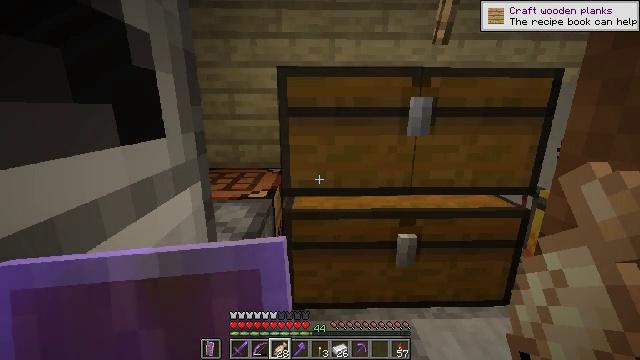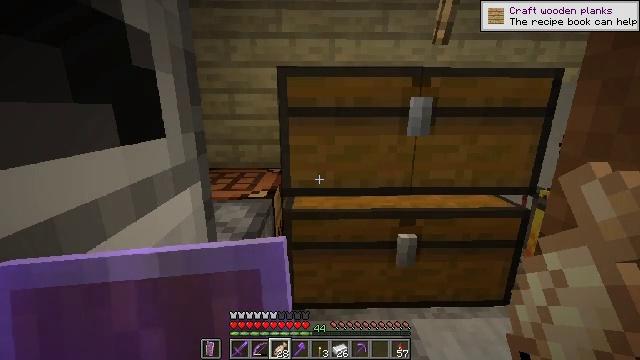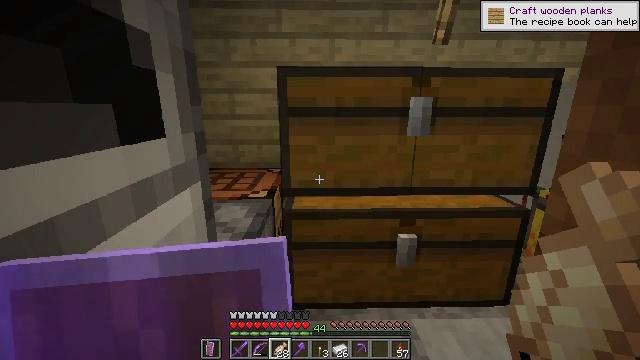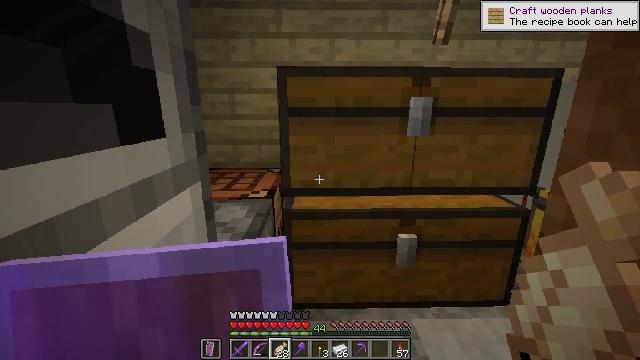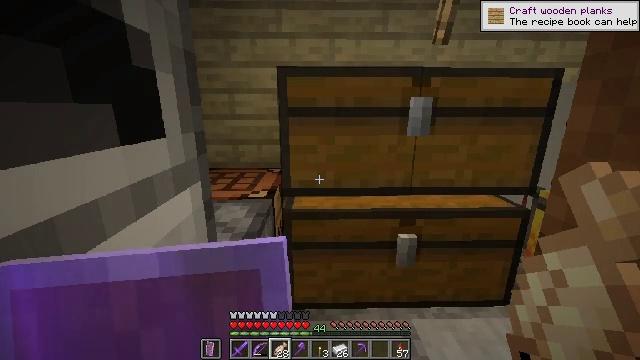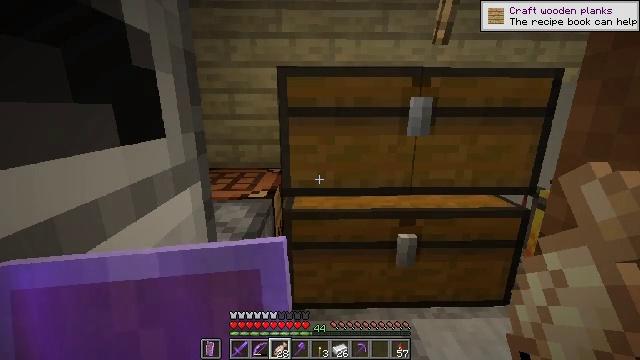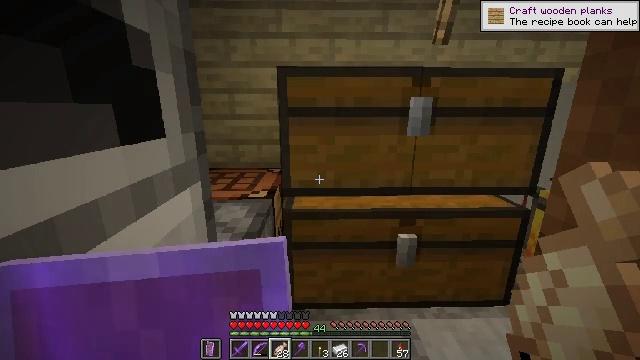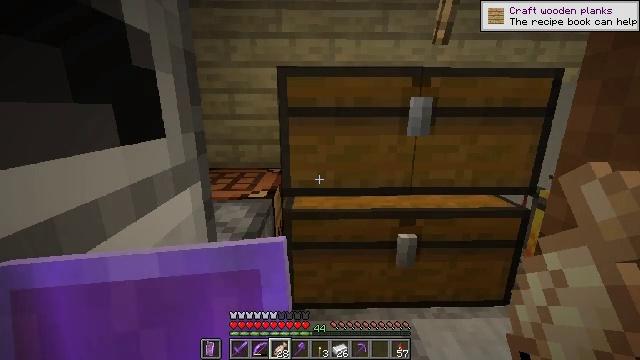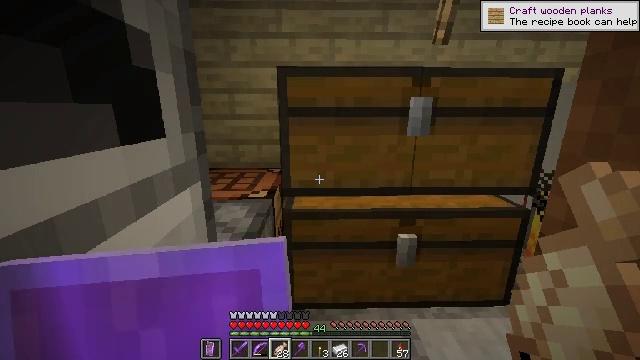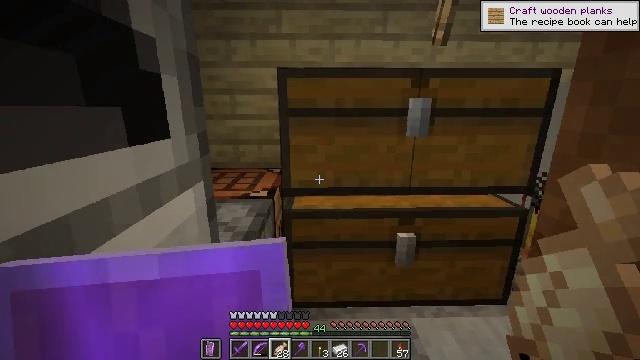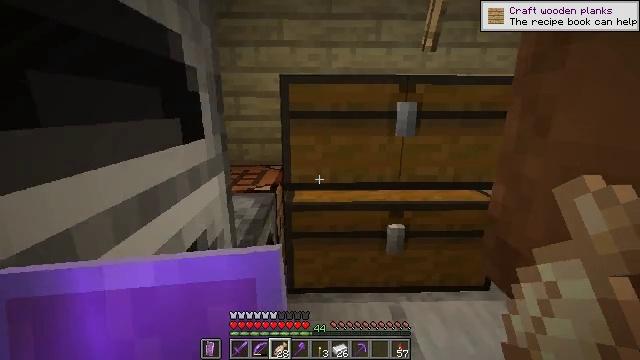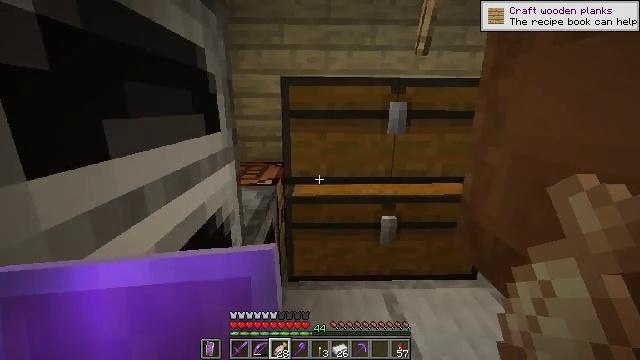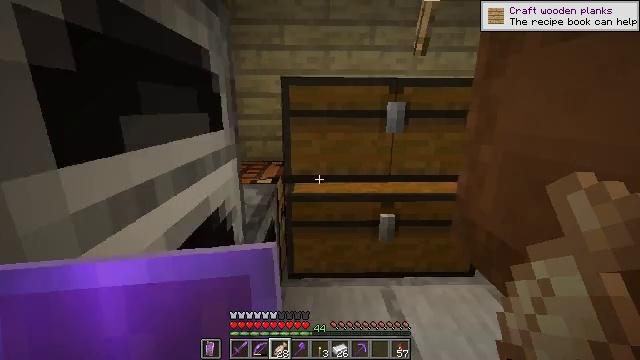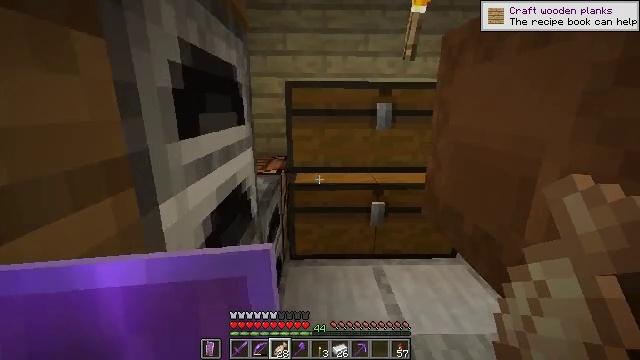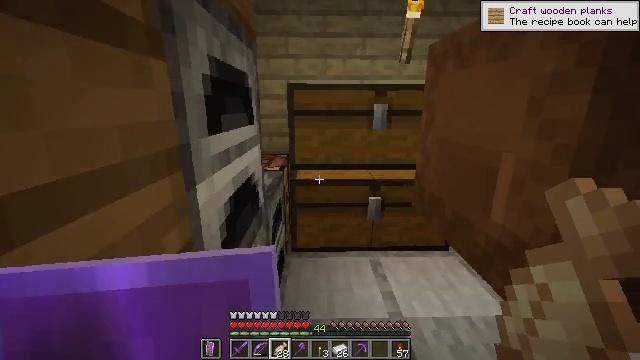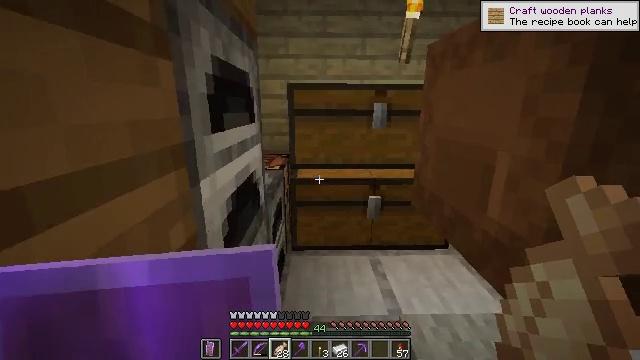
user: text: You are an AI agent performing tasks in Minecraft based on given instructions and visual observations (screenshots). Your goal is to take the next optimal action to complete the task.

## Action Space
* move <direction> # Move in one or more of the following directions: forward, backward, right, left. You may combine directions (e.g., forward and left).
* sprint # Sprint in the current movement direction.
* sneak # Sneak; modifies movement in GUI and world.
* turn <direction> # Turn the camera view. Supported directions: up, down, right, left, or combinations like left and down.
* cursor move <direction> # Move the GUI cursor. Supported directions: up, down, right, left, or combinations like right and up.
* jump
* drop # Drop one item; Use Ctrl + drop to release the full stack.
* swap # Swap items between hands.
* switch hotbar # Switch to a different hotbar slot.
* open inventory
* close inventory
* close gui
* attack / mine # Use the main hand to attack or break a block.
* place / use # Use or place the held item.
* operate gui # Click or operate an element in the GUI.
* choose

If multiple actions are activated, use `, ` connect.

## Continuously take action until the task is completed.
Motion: motion action
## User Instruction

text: Create crimson planks by crafting crimson stems.
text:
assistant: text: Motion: no_op
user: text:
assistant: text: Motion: no_op
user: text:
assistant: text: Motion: no_op
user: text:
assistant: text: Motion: no_op
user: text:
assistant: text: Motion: no_op
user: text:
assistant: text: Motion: no_op
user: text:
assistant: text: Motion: no_op
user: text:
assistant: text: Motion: no_op
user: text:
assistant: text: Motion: move back
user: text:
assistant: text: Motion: move back
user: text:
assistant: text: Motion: move back
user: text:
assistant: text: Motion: move back
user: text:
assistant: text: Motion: move back
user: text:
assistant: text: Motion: no_op
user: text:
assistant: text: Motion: no_op
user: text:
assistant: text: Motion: no_op
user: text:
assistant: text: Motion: no_op
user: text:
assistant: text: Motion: turn right and up
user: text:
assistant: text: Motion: turn right
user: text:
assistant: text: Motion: turn right
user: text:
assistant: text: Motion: turn right and up
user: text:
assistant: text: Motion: turn right
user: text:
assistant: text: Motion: turn right
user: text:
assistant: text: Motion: no_op
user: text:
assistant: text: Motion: no_op
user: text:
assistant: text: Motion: no_op
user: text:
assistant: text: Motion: no_op
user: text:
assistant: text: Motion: no_op
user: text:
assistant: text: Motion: use / place
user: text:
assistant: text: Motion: use / place